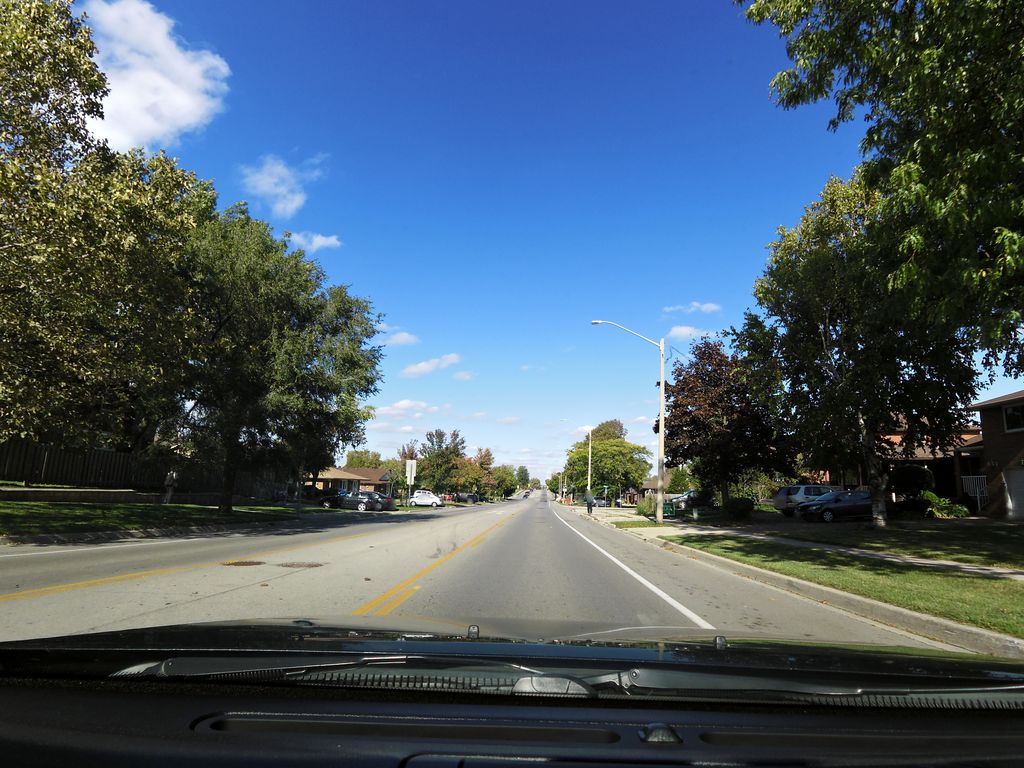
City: hamilton